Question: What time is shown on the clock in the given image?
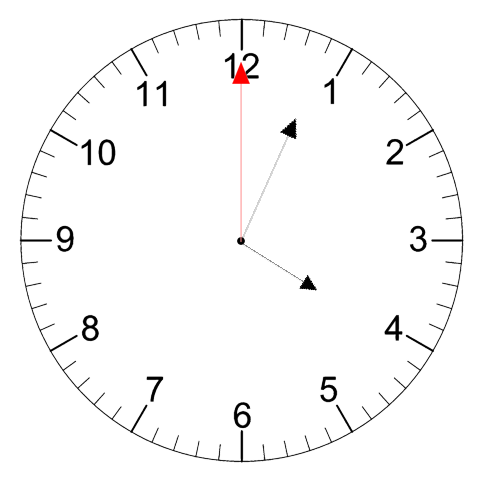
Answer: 04:04:00